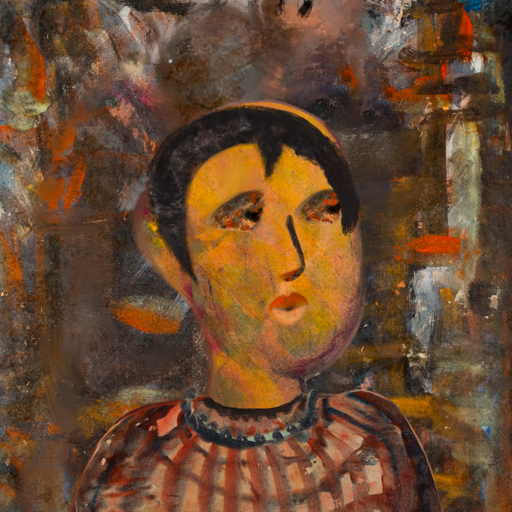
Background: GypsyQueen, Head And Neck Side: Gypsy_Mother, Face Side: Gypsy_Queen, Bust: Orphan, Hair Side: Roy_Bahadur, Head Accessory: Blank, Second Necklace: Blank, Necklace: Childish, Baby: Blank